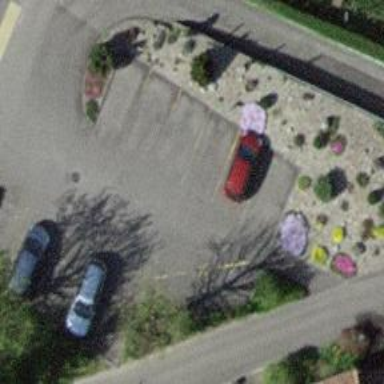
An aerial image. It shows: Road serving as parking aisle.